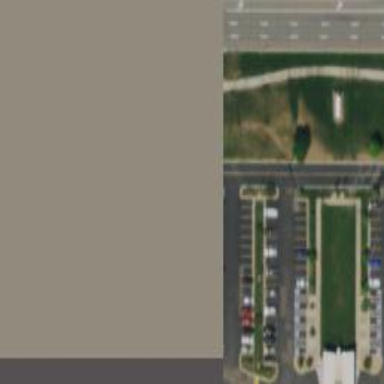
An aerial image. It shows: Parking space.